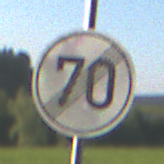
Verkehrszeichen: EndeGeschwindigkeit70
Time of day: MorningAfternoon
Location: Outdoor (Nature)
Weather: PartlyCloudy
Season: NotSpecified
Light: Natural